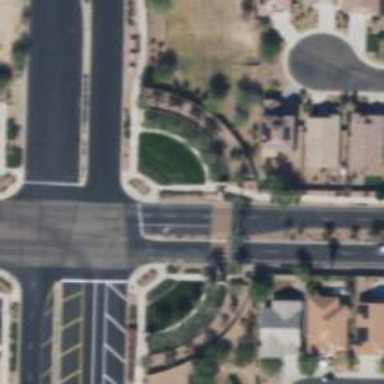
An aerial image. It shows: Solid stop line on the road marking.